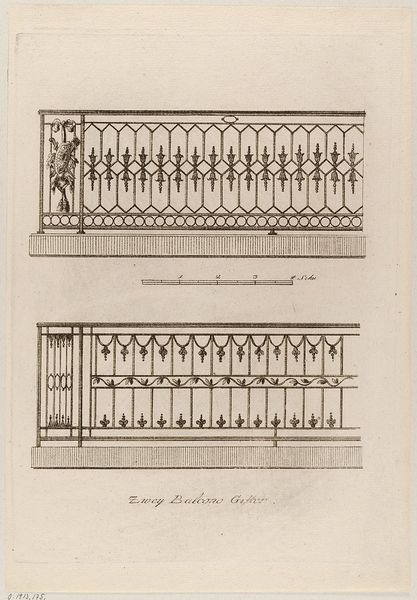
Titel: Zwei Balkongeländer, Blatt 2 aus einer Folge von Gittern
Künstler: Domenicus Fietta
Standort: Hamburg
Institution: Museum für Kunst und Gewerbe Hamburg
Schlagwörter: zaun, muster, gitter, papier, grafik, graphik, metall, geländer, fotografie, photographie, schild, druckgraphik, druckgrafik, stich, bordstein, kunstgewerbe, wappen, kupferstich, kunsthandwerk, absperrung, reproduktionen, repetition, industriedesign, druckerzeugnisse, pflanzenornamente, teile eines hauses, gebäudes, ornamentstich, vorlageblätter, schlosserarbeit